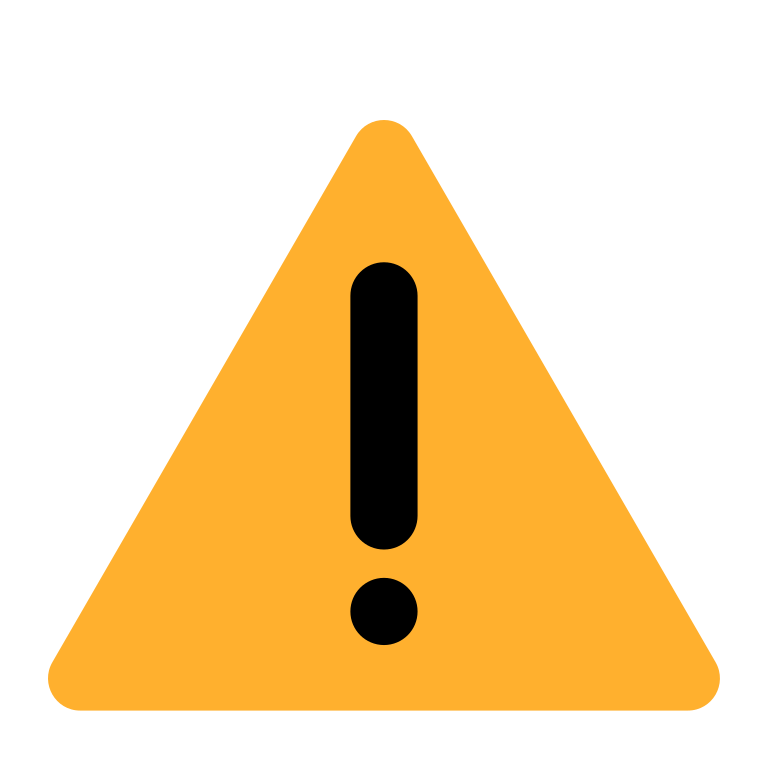
warning flat